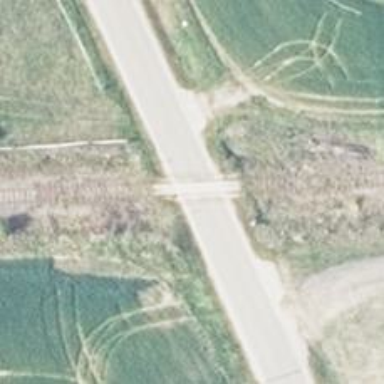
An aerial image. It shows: Railway level crossing.